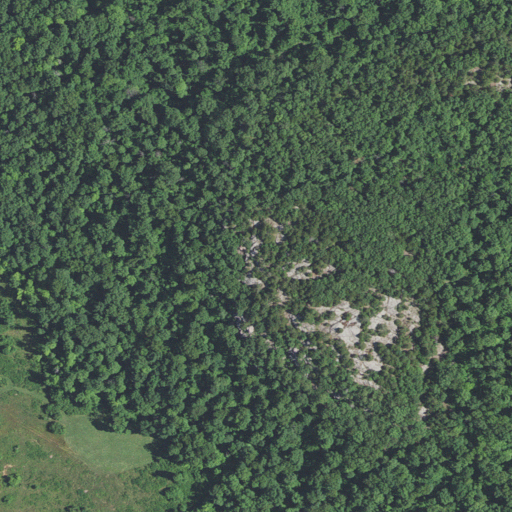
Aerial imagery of cliff(s) in Missouri named Hassler Bluff containing deciduous forest and mixed forest